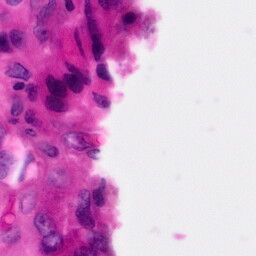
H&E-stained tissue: Pancreatic